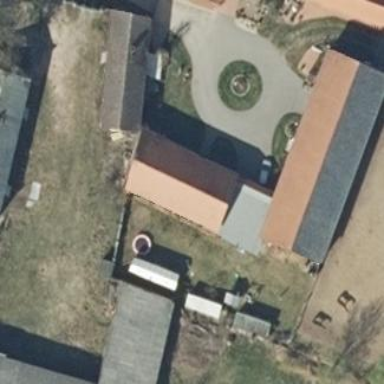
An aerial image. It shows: Farm auxiliary building.